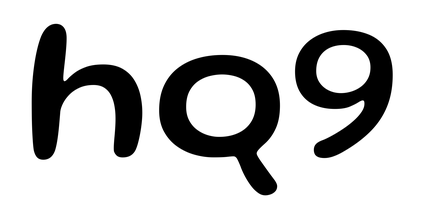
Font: Gluten_Regular